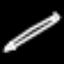
Label: pencil